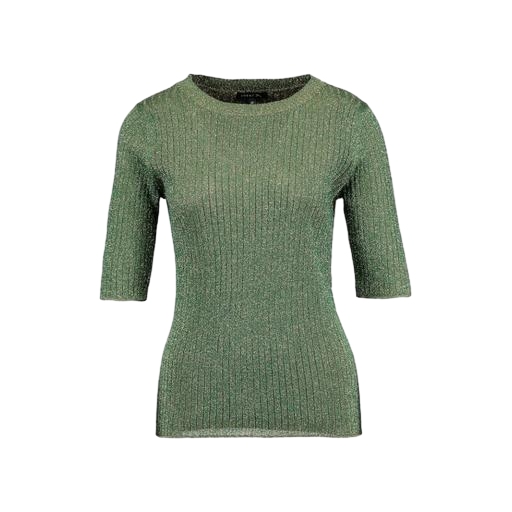
green three-quarter-sleeve top only macy, lurex crewneck top, green short-sleeve top, white background